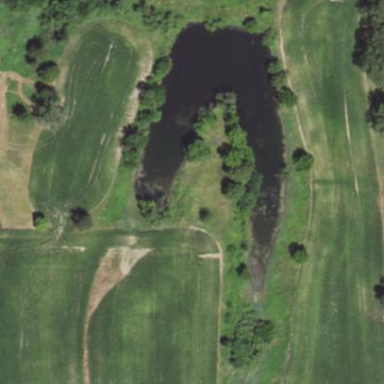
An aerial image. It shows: Pond with natural water.